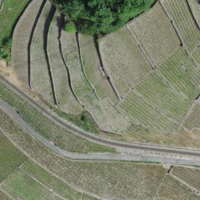
EUNIS habitat code: 40
Species observed at this site:
Saponaria ocymoides